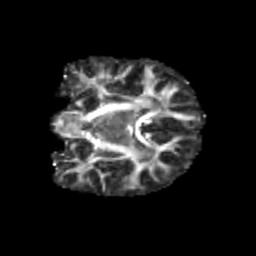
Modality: FA
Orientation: coronal
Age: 12
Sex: female
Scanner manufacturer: siemens
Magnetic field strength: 3 T
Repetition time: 3.8 s
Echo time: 0.07 s